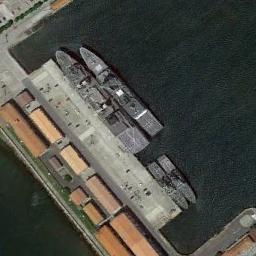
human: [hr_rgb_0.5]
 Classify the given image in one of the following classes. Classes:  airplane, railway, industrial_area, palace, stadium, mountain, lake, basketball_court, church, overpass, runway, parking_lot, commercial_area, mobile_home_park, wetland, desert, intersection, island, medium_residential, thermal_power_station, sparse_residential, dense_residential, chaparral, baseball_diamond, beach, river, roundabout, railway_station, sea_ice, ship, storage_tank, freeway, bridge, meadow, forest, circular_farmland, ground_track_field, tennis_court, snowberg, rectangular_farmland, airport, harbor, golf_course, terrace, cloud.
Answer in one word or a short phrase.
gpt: ship